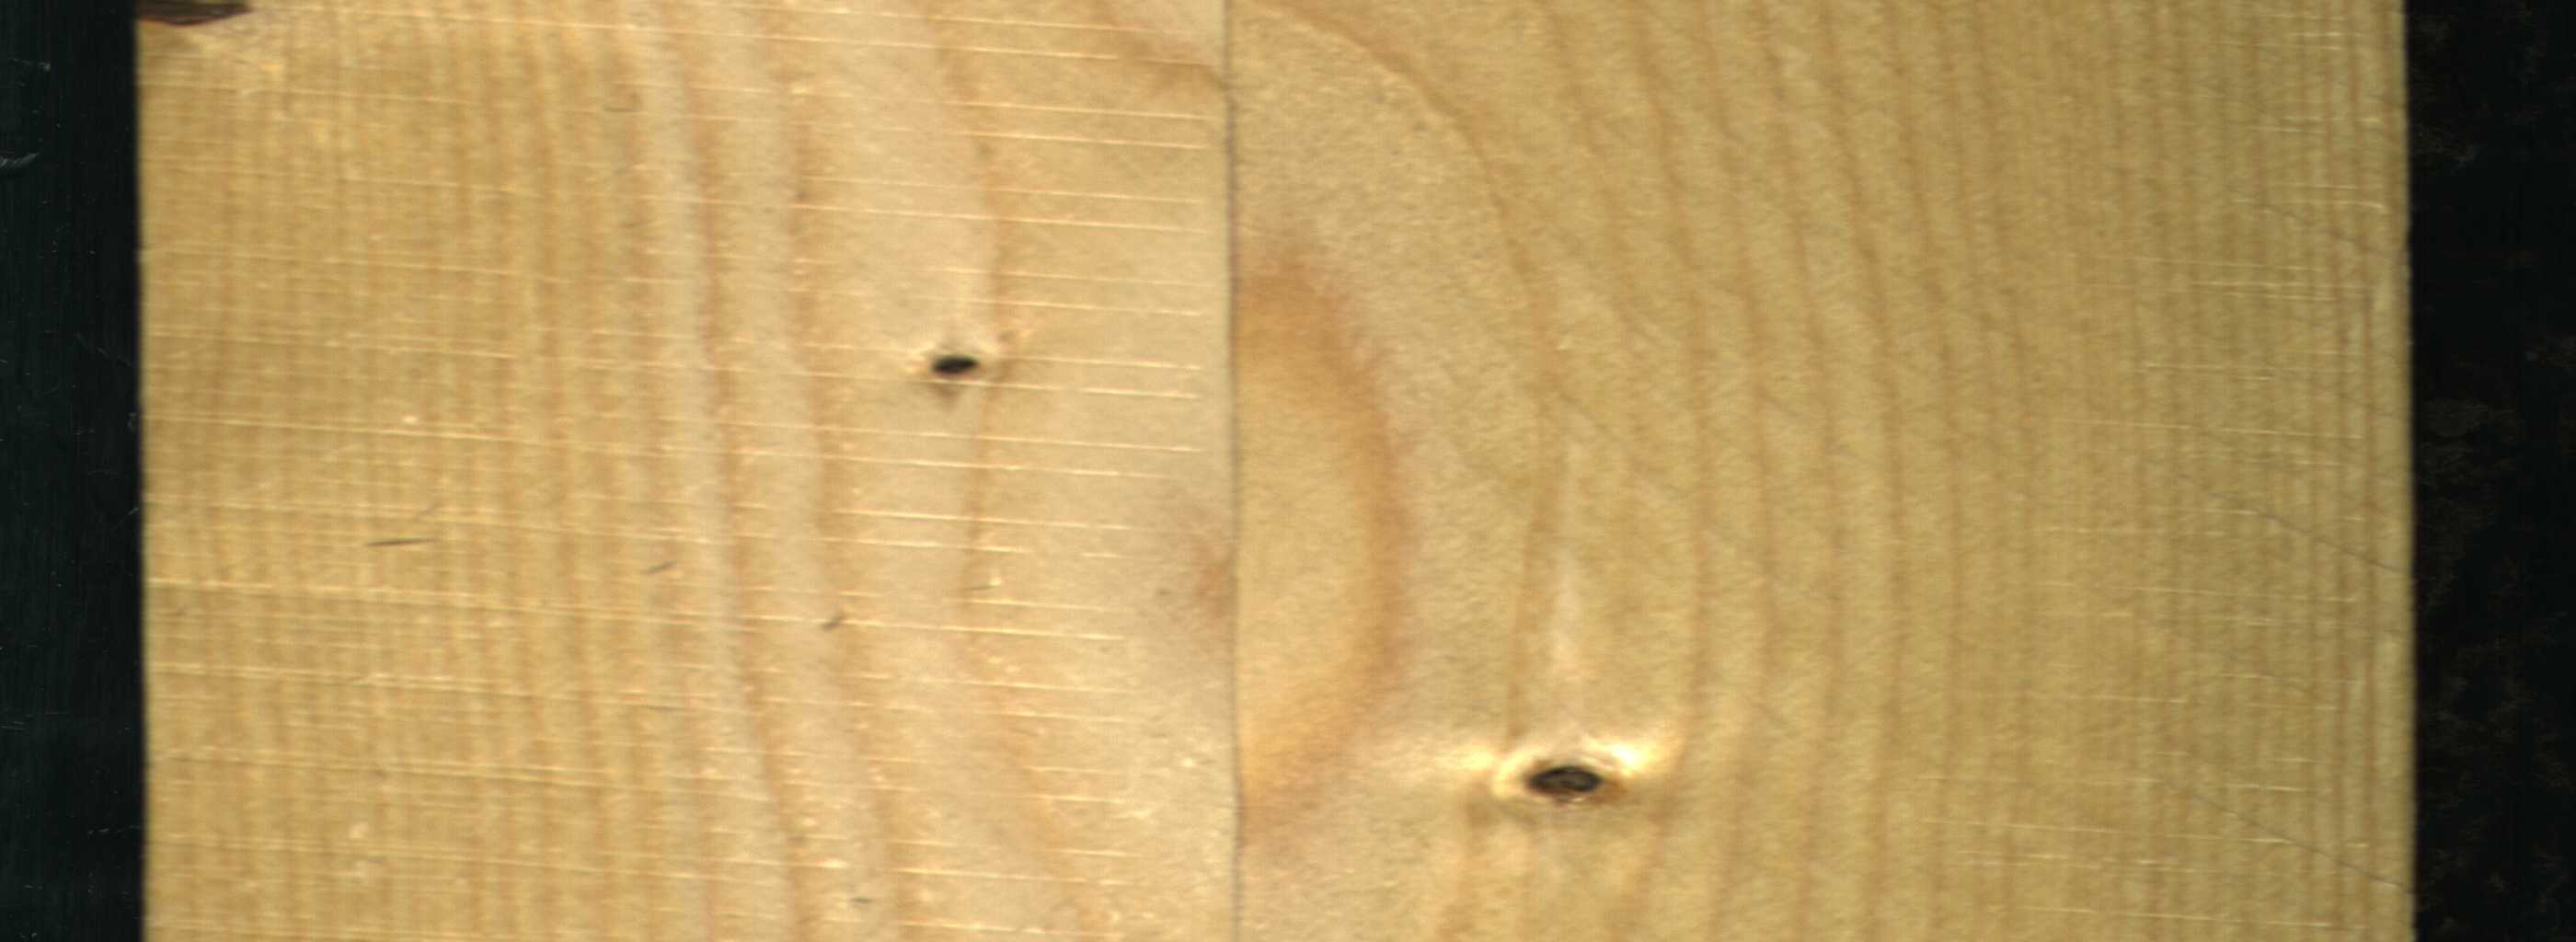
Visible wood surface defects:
Dead_Knot
Dead_Knot
Dead_Knot